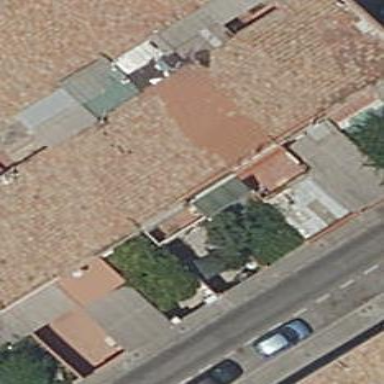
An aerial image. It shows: Terrace building.